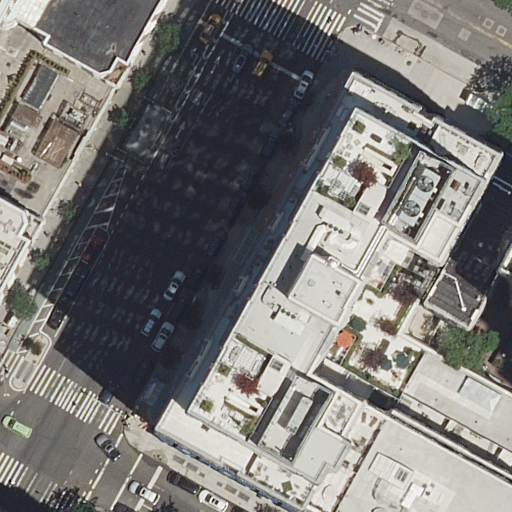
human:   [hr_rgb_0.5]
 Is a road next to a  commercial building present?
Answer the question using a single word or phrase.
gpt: no

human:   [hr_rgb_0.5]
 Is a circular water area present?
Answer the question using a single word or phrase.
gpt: no

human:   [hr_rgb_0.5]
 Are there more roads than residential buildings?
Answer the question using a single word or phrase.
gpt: yes

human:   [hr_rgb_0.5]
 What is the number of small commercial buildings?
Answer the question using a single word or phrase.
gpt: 0

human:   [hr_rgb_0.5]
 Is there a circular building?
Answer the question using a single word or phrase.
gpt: no

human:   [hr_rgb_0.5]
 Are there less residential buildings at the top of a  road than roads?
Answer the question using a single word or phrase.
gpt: yes

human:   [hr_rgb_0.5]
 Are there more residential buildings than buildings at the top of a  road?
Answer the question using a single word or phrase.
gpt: yes

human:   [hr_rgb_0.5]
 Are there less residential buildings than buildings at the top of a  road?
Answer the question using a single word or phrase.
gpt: no

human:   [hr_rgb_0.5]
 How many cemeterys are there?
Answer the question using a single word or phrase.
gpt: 0

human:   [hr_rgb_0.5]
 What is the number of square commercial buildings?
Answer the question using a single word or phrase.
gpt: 0

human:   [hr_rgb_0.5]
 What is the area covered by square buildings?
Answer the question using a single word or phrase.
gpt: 0m2

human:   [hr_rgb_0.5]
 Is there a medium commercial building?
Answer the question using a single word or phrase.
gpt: no

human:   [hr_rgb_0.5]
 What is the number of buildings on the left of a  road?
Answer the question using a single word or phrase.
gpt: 1

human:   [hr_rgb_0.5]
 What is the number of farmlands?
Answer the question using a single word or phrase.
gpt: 0

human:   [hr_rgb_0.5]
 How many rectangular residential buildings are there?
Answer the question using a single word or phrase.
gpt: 3

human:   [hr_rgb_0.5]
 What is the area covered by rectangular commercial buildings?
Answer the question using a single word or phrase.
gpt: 0m2

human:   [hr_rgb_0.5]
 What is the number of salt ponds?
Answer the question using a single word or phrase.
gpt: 0

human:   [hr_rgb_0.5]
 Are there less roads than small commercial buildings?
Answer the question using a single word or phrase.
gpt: no

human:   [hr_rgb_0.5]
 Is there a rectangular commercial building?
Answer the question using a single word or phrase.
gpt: no

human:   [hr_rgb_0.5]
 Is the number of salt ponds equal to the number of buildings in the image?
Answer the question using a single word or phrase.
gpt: no

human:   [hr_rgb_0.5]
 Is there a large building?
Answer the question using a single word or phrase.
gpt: yes

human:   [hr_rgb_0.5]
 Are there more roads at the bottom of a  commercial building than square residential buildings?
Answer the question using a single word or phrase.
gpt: no

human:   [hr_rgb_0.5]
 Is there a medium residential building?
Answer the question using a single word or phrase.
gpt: yes

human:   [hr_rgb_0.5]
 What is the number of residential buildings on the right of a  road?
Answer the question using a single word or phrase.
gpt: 3

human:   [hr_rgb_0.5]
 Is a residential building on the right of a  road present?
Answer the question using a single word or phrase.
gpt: yes

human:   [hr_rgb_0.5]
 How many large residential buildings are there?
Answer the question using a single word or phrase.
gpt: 1

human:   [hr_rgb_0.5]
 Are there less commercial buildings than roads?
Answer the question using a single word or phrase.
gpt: yes

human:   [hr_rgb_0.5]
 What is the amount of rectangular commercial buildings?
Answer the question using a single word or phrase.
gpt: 0

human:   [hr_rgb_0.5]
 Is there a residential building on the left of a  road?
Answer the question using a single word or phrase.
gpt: yes

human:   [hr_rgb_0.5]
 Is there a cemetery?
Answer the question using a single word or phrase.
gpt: no

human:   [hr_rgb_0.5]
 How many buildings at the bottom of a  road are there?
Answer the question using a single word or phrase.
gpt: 3

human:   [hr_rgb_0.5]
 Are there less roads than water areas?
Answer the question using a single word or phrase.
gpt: no

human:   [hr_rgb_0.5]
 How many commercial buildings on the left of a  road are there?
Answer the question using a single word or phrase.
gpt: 0

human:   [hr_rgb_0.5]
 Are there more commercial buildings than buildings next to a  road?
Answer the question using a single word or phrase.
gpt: no

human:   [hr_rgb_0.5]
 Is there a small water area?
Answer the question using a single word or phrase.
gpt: no

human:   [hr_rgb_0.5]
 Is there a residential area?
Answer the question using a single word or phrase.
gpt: no